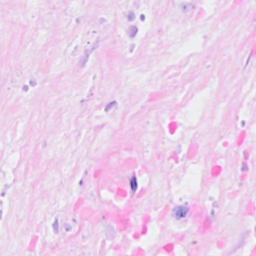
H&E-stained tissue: Breast